Question: While studying database systems, I ran into a hypothetical relational database comprised of the entities: STUDENT, PROFESSOR, COURSE, CLASS and ROOM.
The book's author specifies their relationships with the following ERD:

Why did he arrange the entities that way? In other words, why is CLASS the "root node," for lack of a better term? Is this an idiosyncrasy? If I connect the entities sequentially, how would that arrangement compare with his?
Thanks in advance!
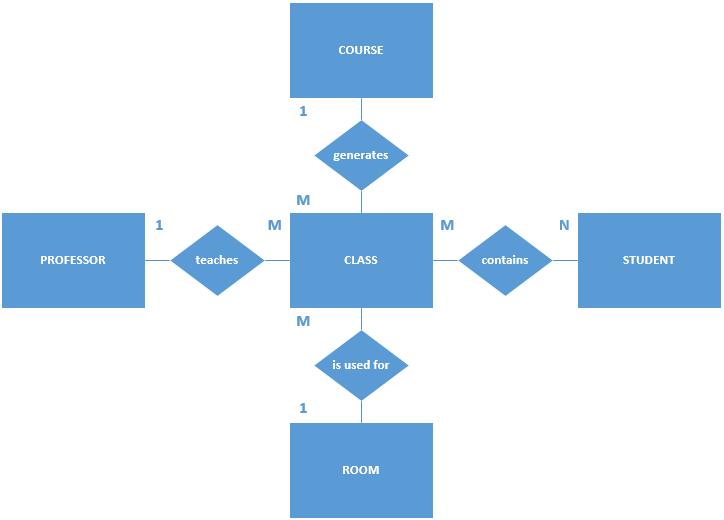
Answer: The lines represent relationships (associations among things) and by convention only certain relationships are shown on ER diagrams - usually those that represent either some business rules or intended database design most concisely. Probably we are to understand from the diagram that students are assigned to classes and less directly to rooms, courses or professors. That's possibly based on some assumptions about how such a model will be implemented in a database.
Keep in mind that an ER diagram like this is just an illustration. It is a picture which by its nature is not a precise or complete description. Alternative pictures could describe the same or similar situations.